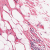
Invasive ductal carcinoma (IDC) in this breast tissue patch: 0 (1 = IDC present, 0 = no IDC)